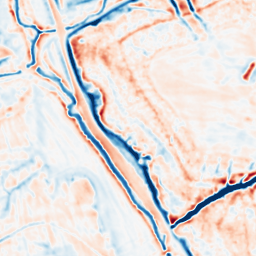
Category: multiscale
Decomposition family: dog_multiscale
Decomposition parameters: sigma_ratio: 1.6
n_scales: 3
base_sigma: 1
Upsampling method: quadratic
Upsampling parameters: scale: 4
Upsampling scale: 4